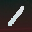
Label: 1